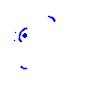
Particle: electron